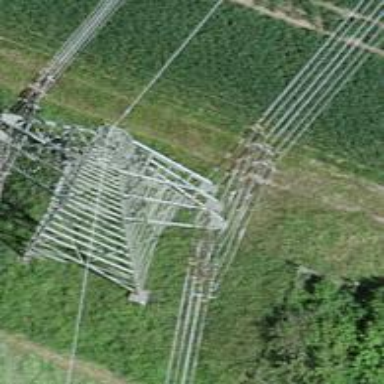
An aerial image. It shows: Power line is depicted.